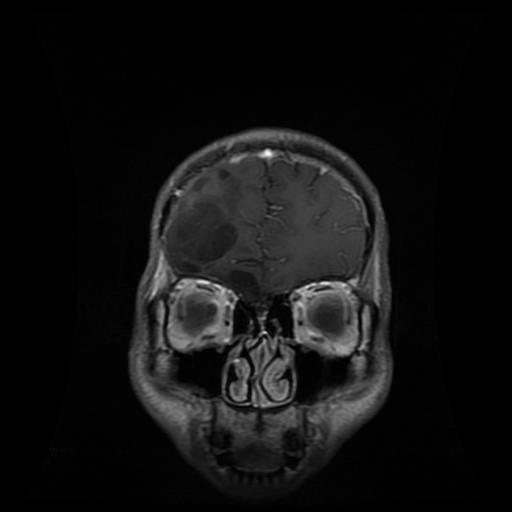
Label: glioma